Aerial crown-view tile of a tropical tree (Barro Colorado Island, Panama), acquired 20241112:
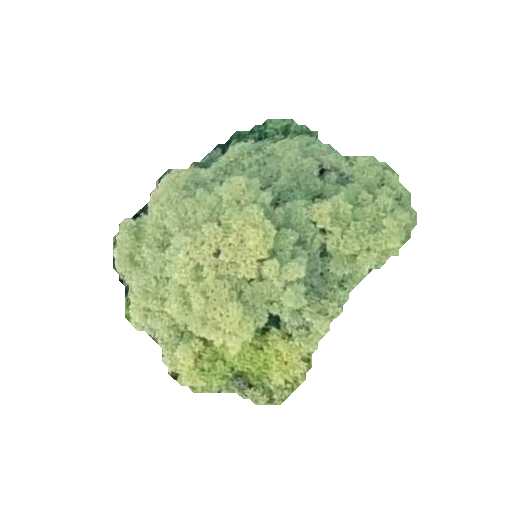
Species: Tabebuia rosea
GBIF accepted scientific name: Tabebuia rosea
Crown area: 85.644 m²